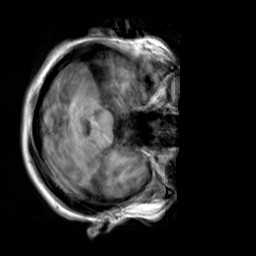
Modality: T1w
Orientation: axial
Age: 30
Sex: female
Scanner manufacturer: siemens
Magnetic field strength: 3 T
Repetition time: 2.3 s
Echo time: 0.00303 s